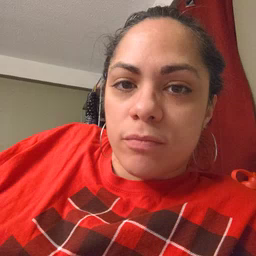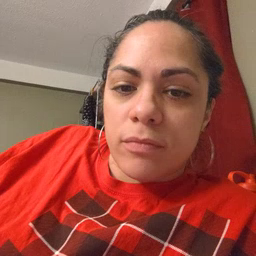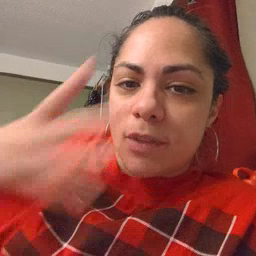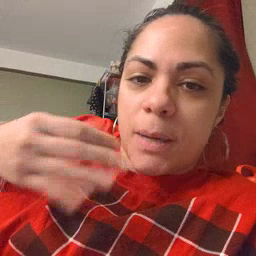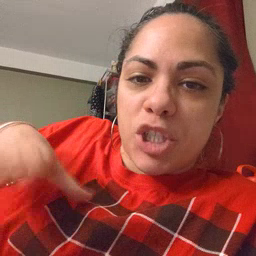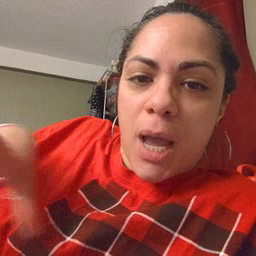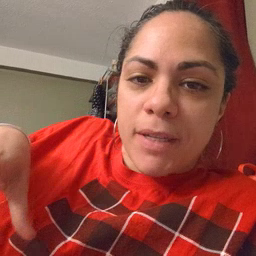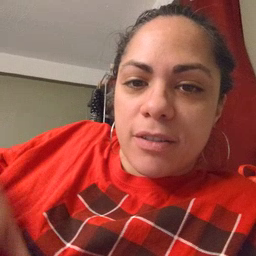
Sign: pajamas